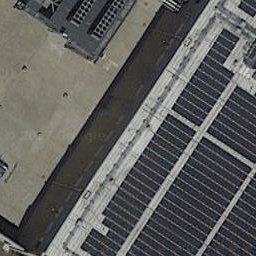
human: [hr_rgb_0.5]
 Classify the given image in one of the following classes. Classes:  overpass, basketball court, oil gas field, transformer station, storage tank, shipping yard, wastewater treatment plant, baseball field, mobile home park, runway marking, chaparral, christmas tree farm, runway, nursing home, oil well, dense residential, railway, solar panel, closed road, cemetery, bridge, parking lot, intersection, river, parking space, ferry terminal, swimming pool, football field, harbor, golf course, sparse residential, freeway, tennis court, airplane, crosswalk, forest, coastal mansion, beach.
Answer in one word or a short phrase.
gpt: solar panel